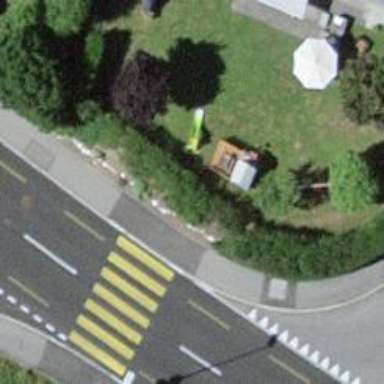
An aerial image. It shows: Kerb barrier.